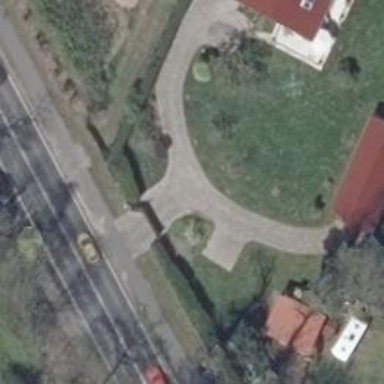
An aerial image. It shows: Driveway.